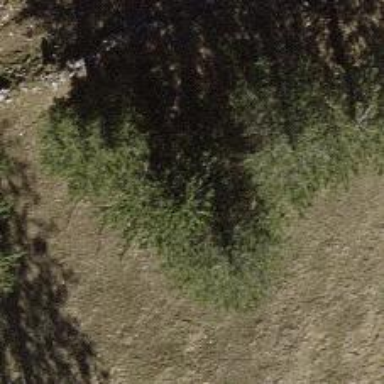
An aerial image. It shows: Beautiful tree in nature.